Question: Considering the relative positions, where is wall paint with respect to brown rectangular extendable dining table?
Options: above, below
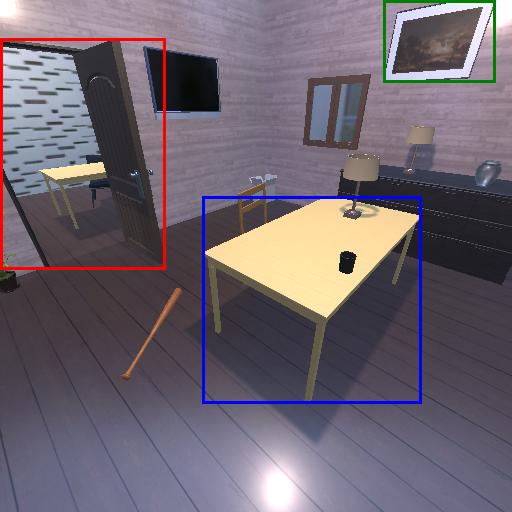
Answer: above